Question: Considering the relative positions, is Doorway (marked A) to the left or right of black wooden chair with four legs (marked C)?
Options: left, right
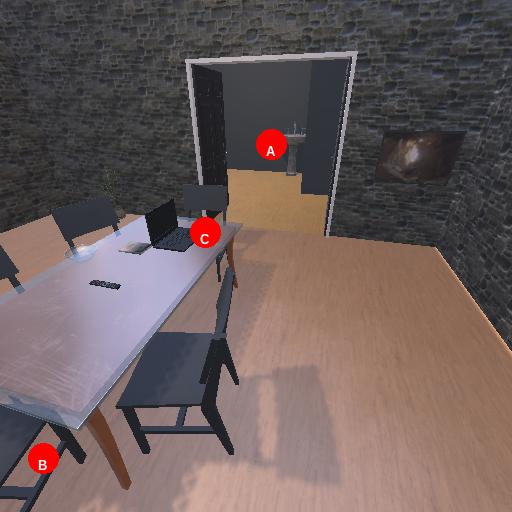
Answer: left